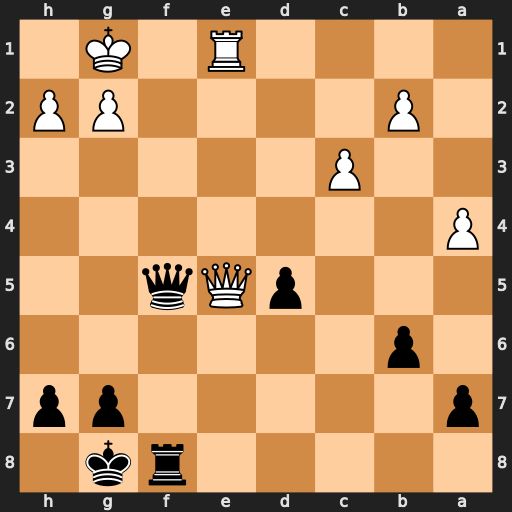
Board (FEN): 5rk1/p5pp/1p6/3pQq2/P7/2P5/1P4PP/4R1K1
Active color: b
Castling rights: -
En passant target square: -
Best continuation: Qf2+ Kh1 Qf1+ Rxf1 Rxf1#